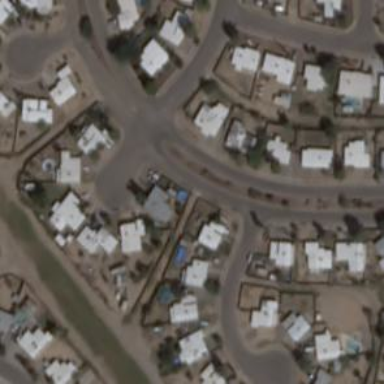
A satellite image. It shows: Residential road.